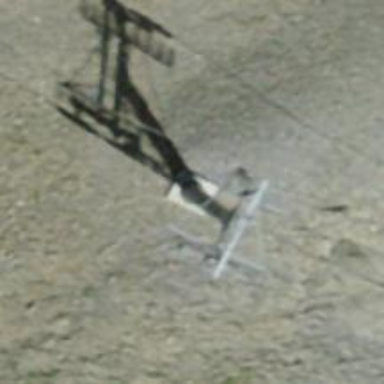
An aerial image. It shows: Pylon used for aerialway.